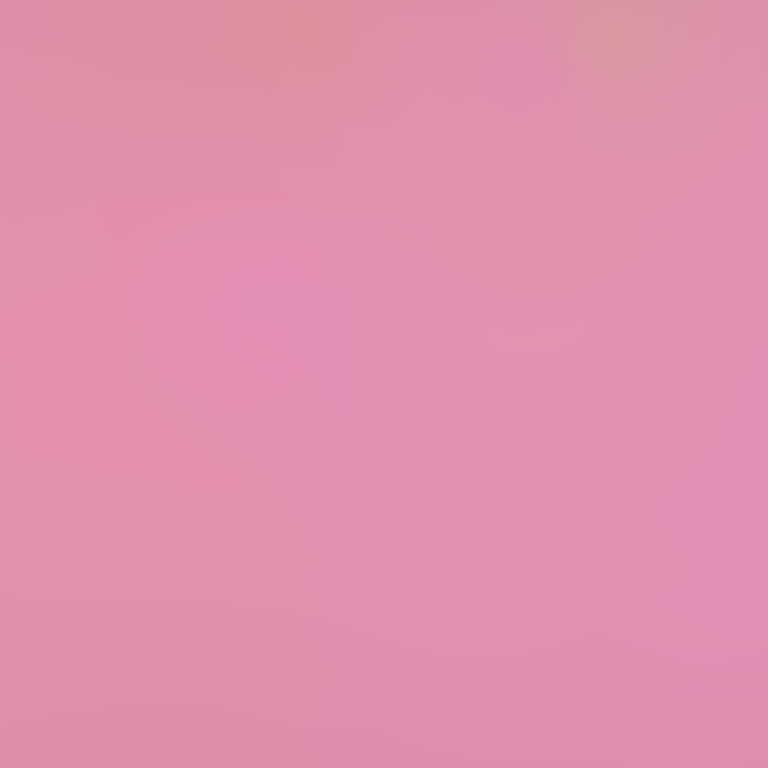
Abstract light effect, smooth gradient from soft pink to light peach, calm atmosphere, diffuse light, no room, no furniture, no objects.